Aerial crown-view tile of a tropical tree (Barro Colorado Island, Panama), acquired 20240918:
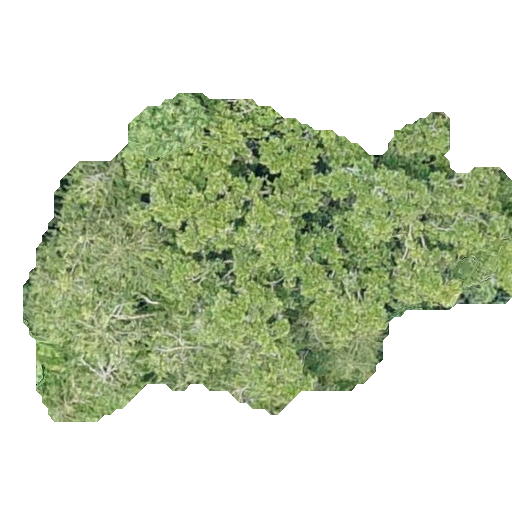
Species: Genipa americana
GBIF accepted scientific name: Genipa americana
Crown area: 178.076 m²